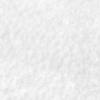
Label: no_change